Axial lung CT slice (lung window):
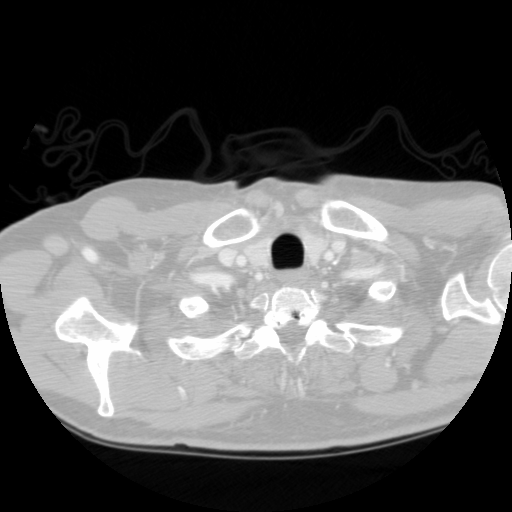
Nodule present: no